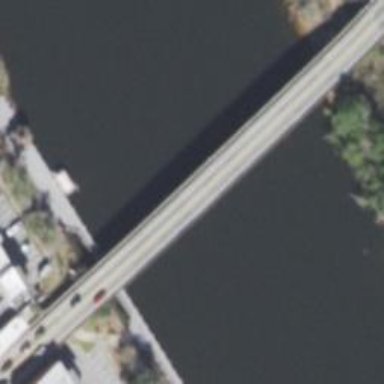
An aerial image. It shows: Man-made bridge.